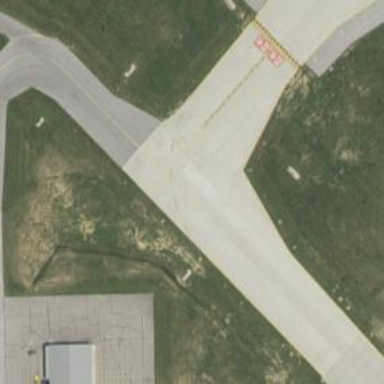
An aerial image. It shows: Image of taxiway at airport.